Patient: sex F, age 75
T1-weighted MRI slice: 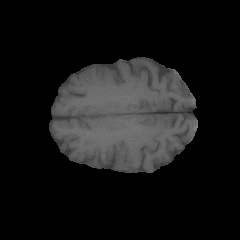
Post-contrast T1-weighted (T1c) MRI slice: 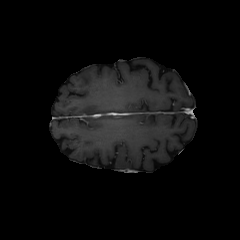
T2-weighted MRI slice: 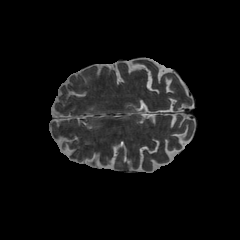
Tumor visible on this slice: yes
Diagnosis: Astrocytoma, IDH-wildtype
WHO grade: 3